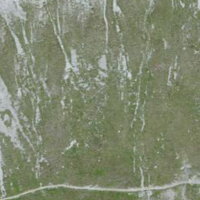
EUNIS habitat code: 26
Species observed at this site:
Gentianella campestris